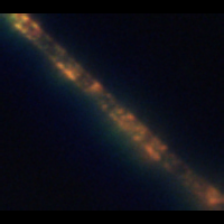
Taxon: Leptocylindrus
Group: Diatoms